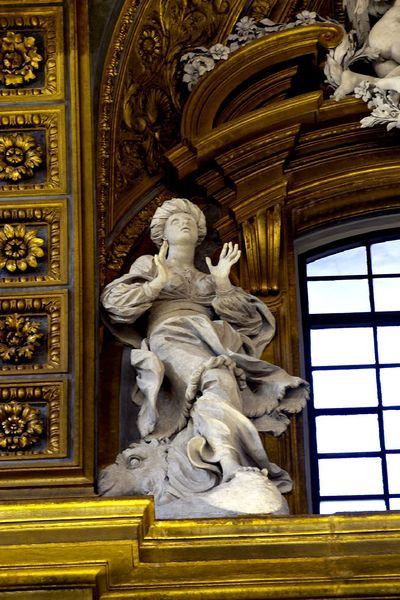
Titel: Stuckausstattung in Il Gesù in Rom
Künstler: Giovanni Battista Gaulli
Standort: Rom, Il Gesù (EU - I - Latium)
Schlagwörter: fuß, himmel, weiß, wolken, sitzen, ausschnitt, blumen, fenster, finger, frau, licht, marmor, raum, blick, blüten, gebäude, tier, arme, augen, barock, falten, sockel, stein, hände, kirche, figur, gewand, gold, mantel, girlande, engel, skulptur, statue, brüste, bogen, detail, glanz, floral, ornamente, stuck, foto, oben, nische, vergoldet, gestik, sims, farbfoto, kasetten, kassetten, durchbrochen, drache, alabaster, abwehr, barok, häde, drachenkopf, turbahn